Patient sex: M
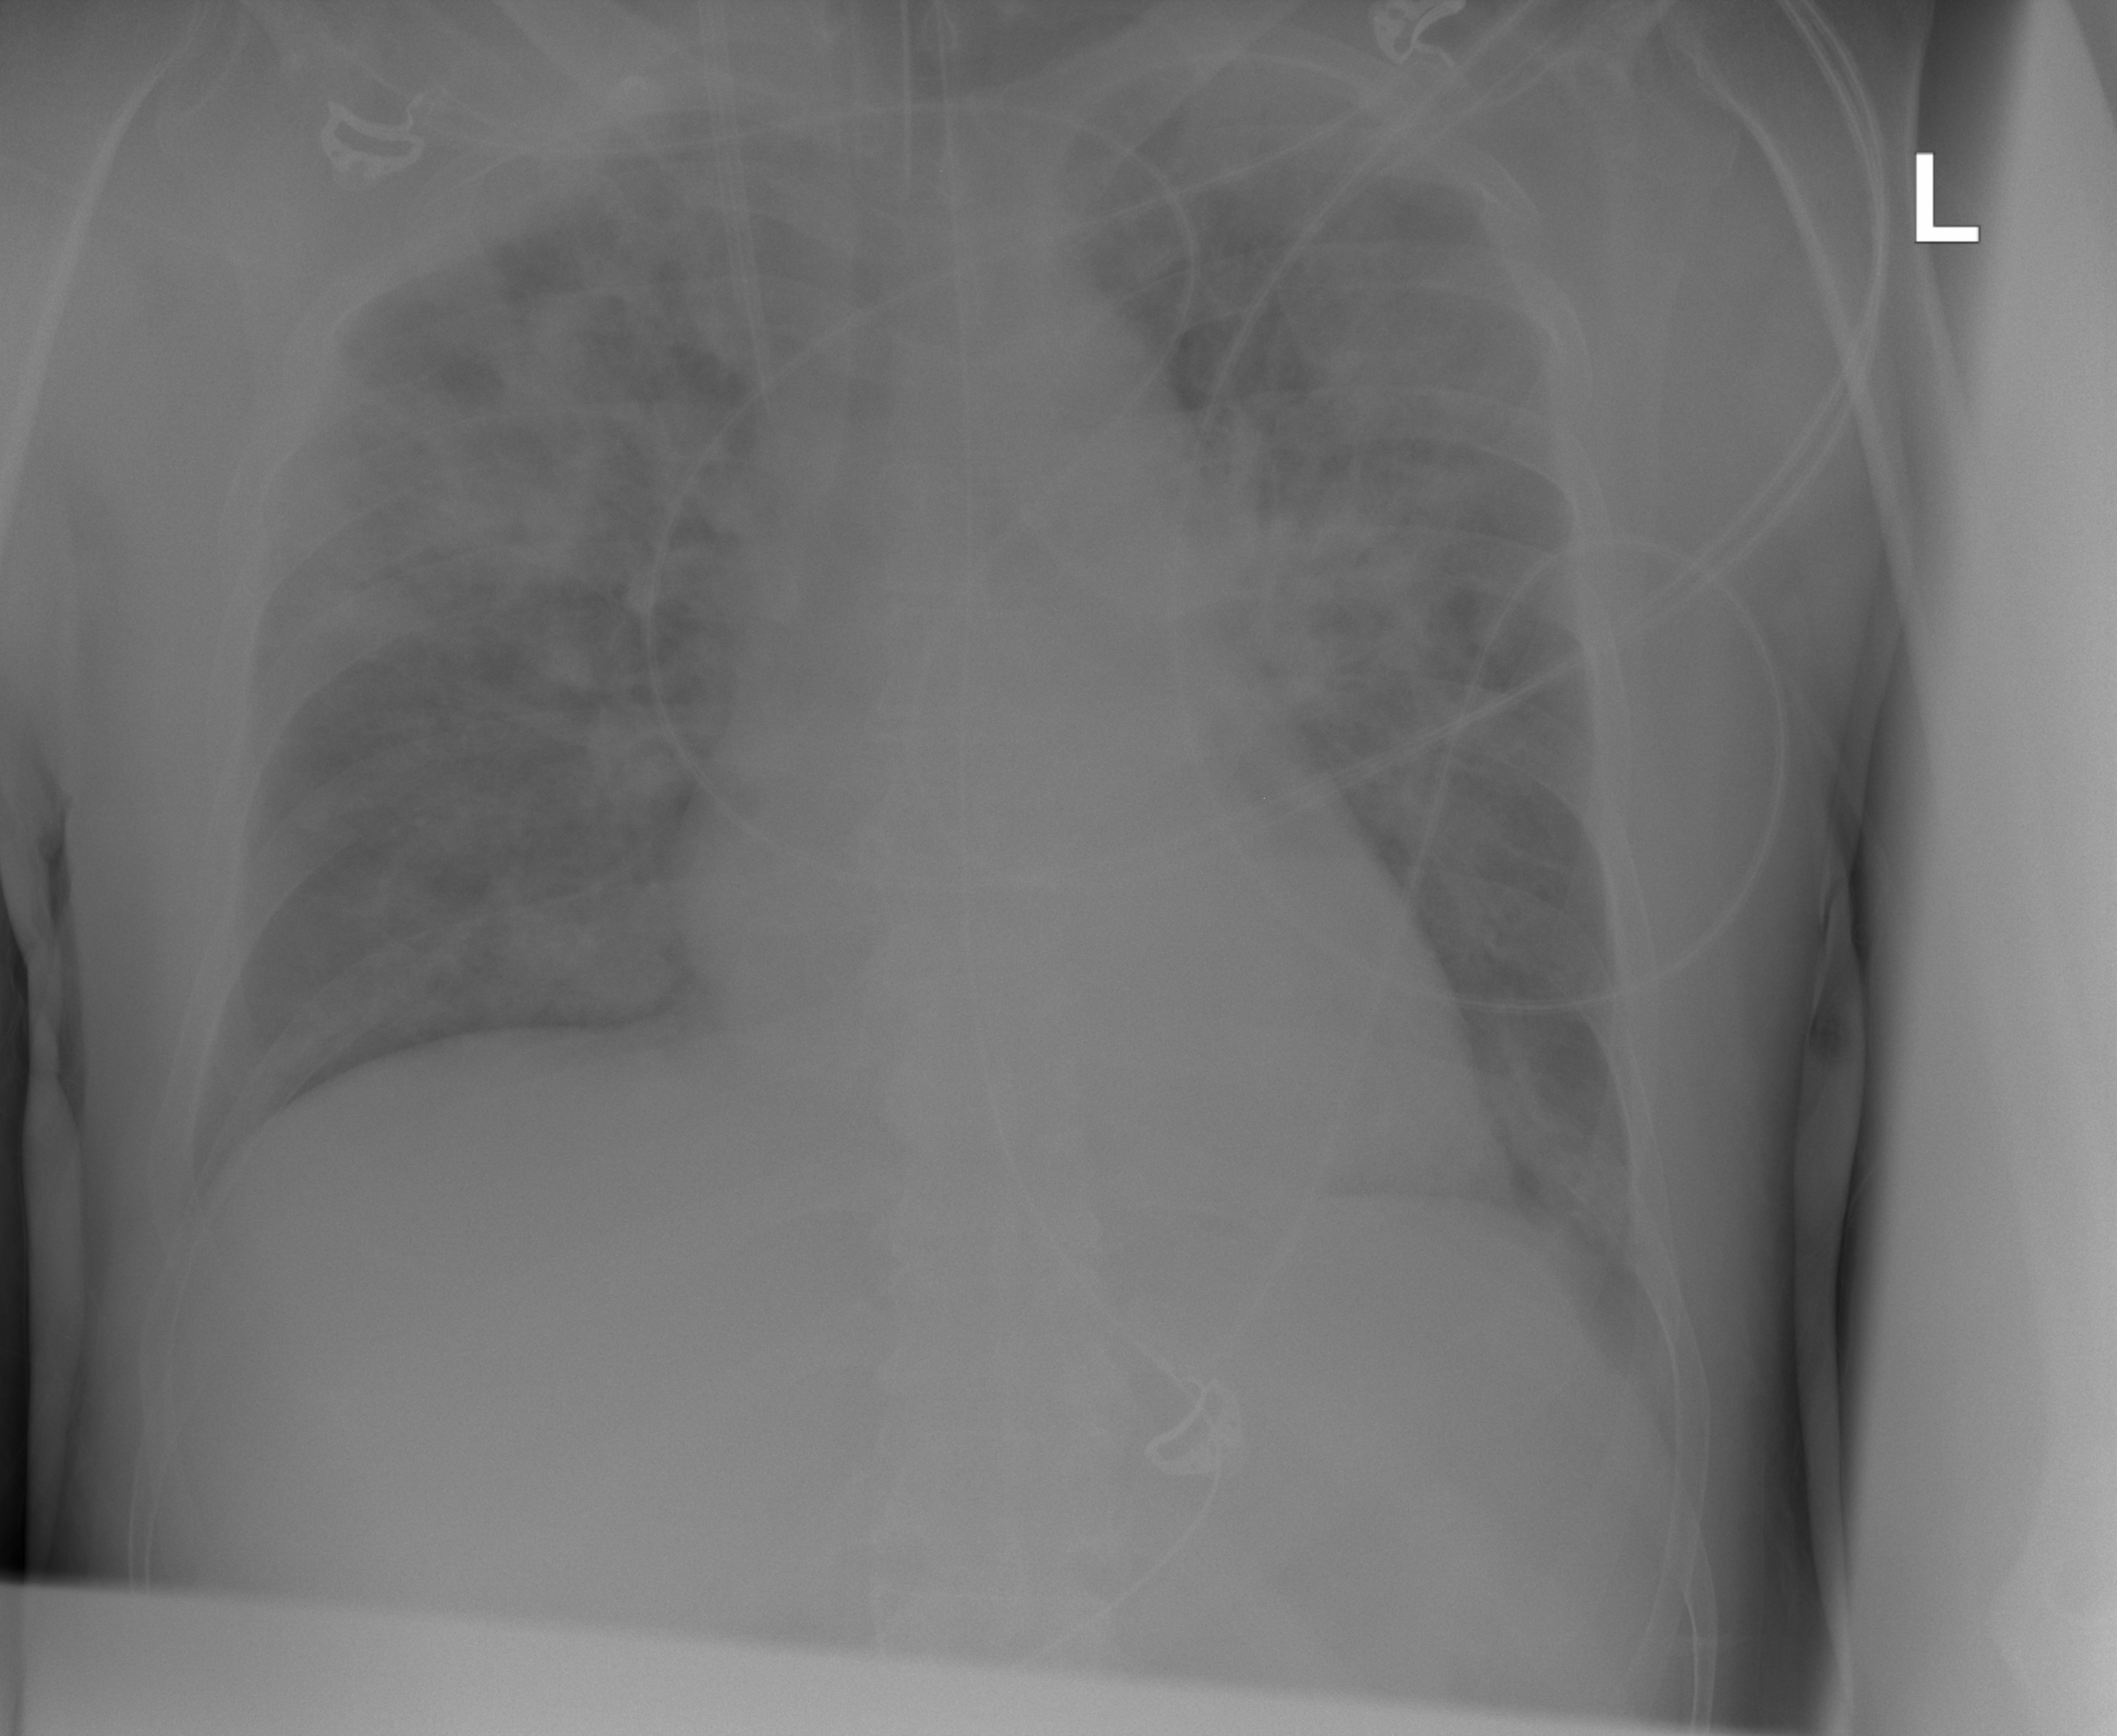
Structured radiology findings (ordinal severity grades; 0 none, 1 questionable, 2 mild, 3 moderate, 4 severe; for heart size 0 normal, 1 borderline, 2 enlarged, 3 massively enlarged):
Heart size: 0
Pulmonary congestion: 2
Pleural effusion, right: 1
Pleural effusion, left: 0
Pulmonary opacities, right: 3
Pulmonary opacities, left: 3
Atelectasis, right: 2
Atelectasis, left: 2